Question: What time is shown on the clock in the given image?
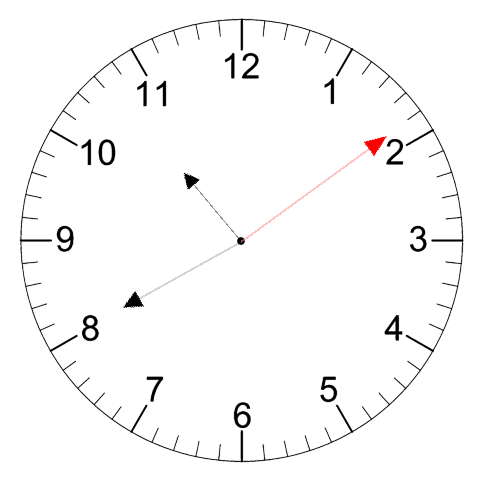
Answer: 10:40:09